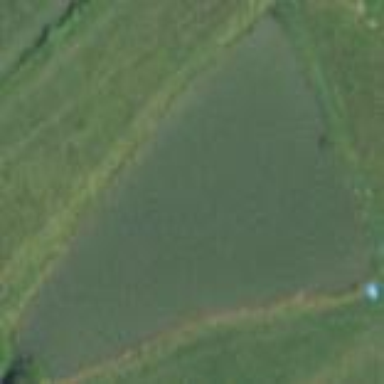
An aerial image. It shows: Pond with natural water.